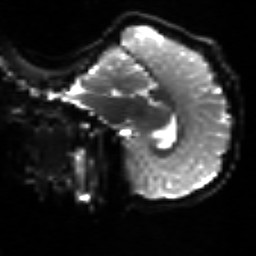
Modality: sbref
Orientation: sagittal
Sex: male
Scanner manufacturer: siemens
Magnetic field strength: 3 T
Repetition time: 5 s
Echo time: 0.071 s